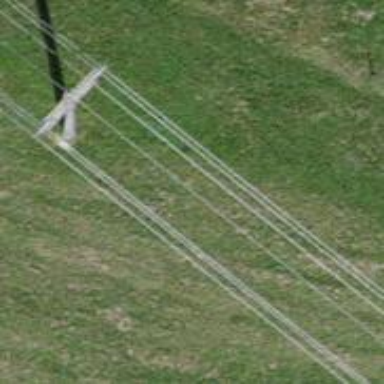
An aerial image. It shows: Power pole.